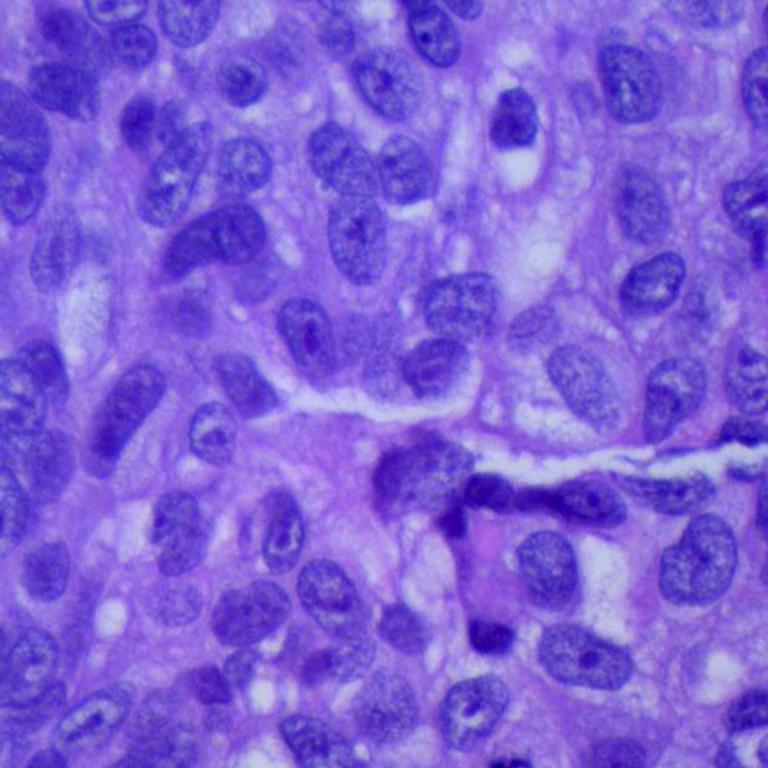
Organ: lung
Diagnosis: squamous carcinomas